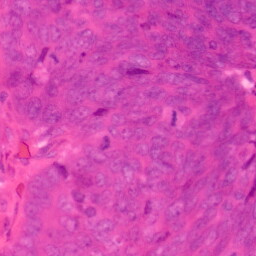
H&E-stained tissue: Colon